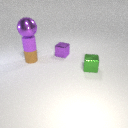
small brown rubber cylinder below large purple metal sphere